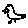
Label: bird